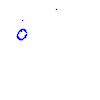
Particle: proton